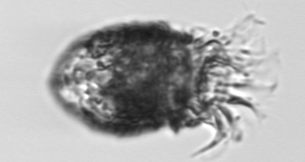
Label: Stenosemella_pacifica